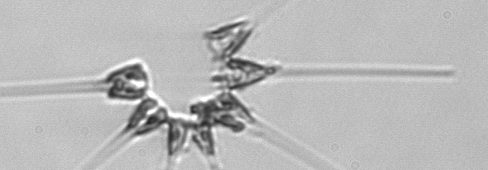
Label: Asterionellopsis_glacialis